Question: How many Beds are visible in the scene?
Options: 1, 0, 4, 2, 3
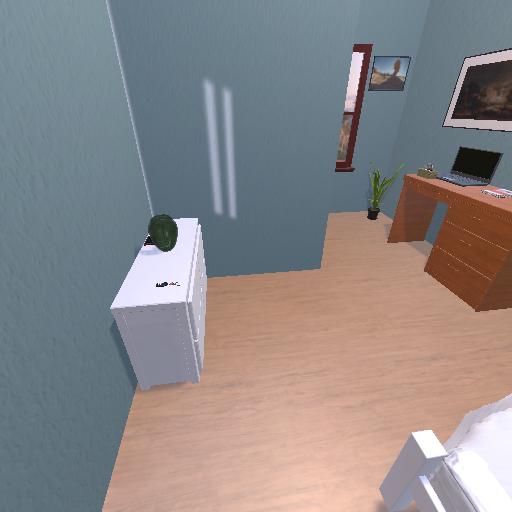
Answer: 1